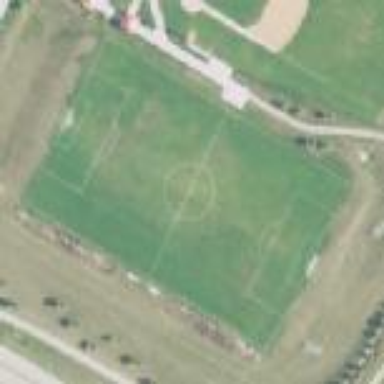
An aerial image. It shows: Soccer pitch for outdoor sports and leisure activities.